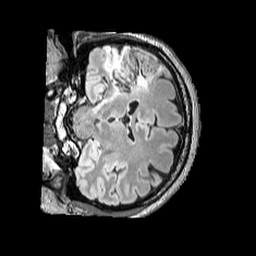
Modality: FLAIR
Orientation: coronal
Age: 36
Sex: female
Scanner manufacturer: siemens
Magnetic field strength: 3 T
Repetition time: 5 s
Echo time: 0.387 s